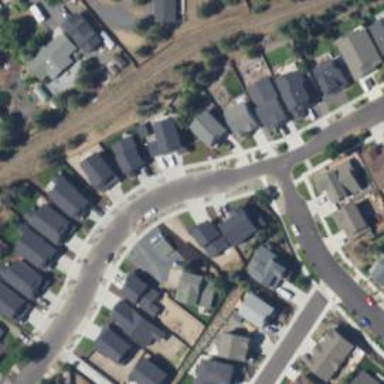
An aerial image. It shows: Residential road.